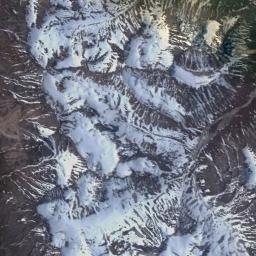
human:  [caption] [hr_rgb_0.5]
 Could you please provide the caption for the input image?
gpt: The snowberg is partly covered with glaciers .

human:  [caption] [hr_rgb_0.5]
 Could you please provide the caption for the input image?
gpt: There is snow on the part of the snowberg .

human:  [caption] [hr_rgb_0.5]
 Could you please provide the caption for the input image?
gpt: The snow berg is consist of bare land and white snow .

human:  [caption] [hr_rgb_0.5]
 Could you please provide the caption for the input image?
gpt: The white snow on the snow-capped mountains is veined .

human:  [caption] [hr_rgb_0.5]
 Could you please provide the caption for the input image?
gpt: There are much snow and some bare land on the snowberg .